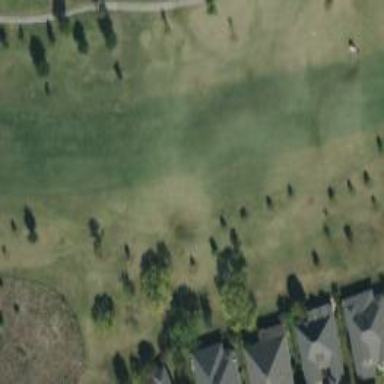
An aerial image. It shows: Grassy area designated as golf fairway.